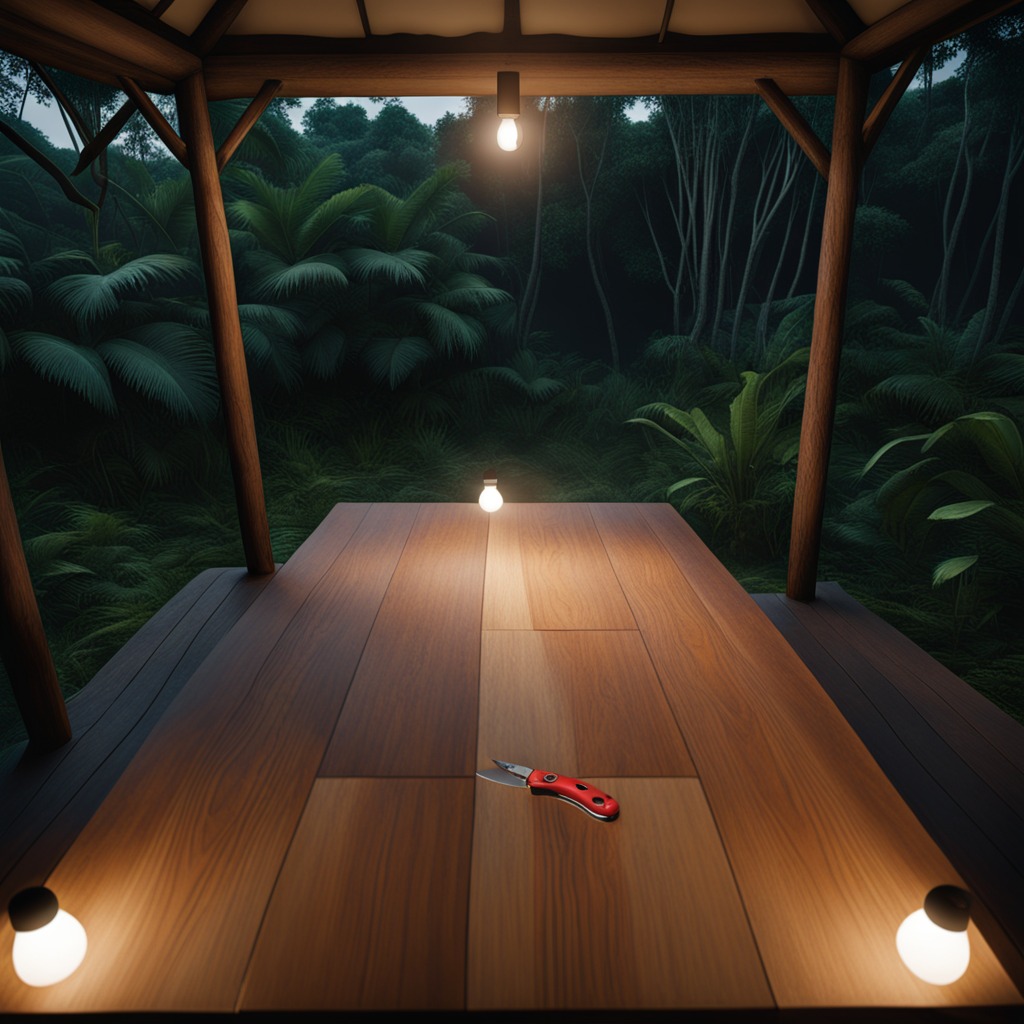
A utility knife is lying on a clean wooden table inside a jungle field workshop tent at night dim ambient light soft shadows worn but